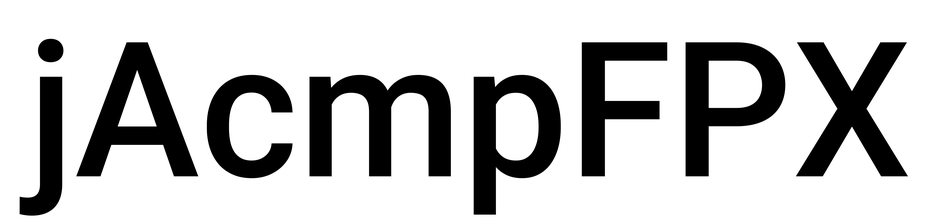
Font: Roboto_Medium